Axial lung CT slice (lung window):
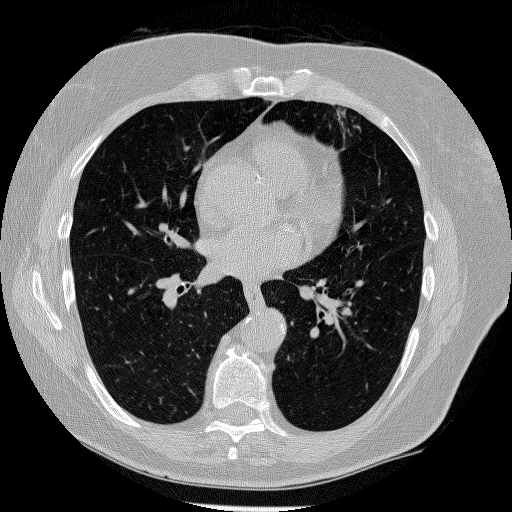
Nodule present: no